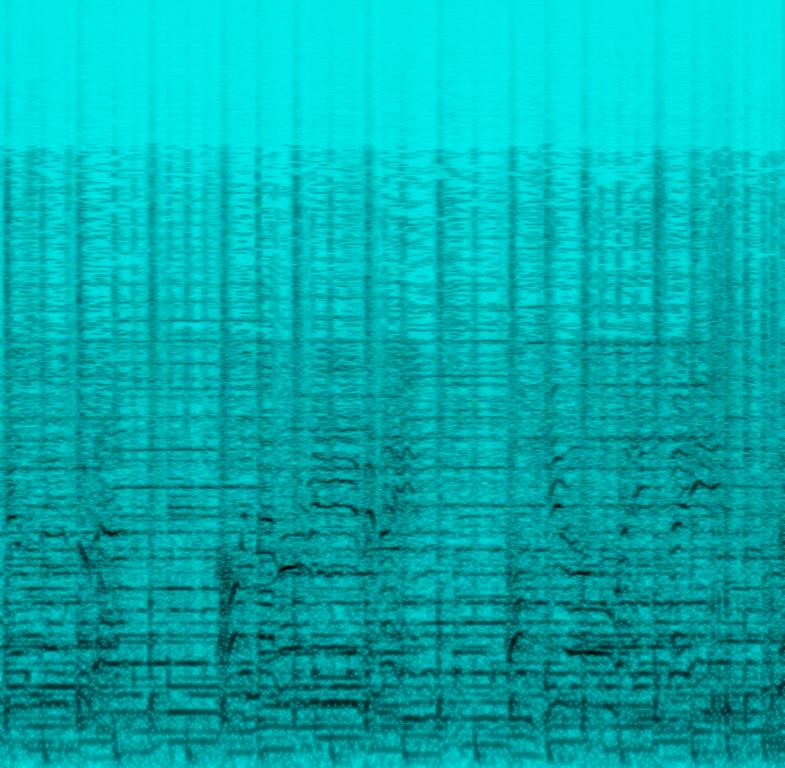
This is a folk rock song with a strong Irish influence. We hear a typical Irish fiddle tune played on the violin - as the leading melodic motif for the instruments. The singer has a burly rock and roll voice and the song just has a general feel-good aura to it.